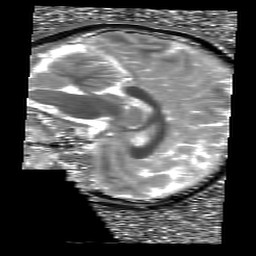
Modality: T1map
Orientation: sagittal
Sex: male
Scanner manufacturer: siemens
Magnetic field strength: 3 T
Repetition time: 5 s
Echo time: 0.00355 s